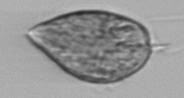
Label: Prorocentrum_micans